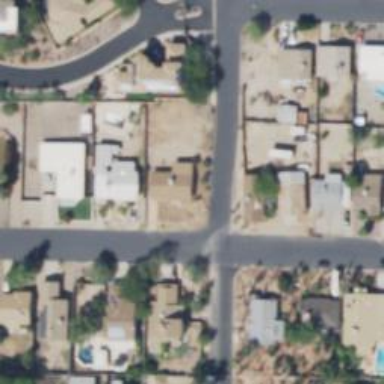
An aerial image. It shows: Asphalt road in residential area.